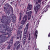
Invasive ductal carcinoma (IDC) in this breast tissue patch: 0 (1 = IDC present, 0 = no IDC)